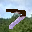
Label: 7